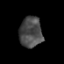
Tissue: prostate
Cell type: T cells
Senescence score: 0.3154
Nuclear area (px): 678
Mean DAPI intensity: 75.667